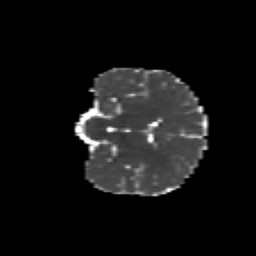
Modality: MD
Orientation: coronal
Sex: female
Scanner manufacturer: siemens
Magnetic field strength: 3 T
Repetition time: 5 s
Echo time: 0.071 s